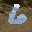
Label: 6